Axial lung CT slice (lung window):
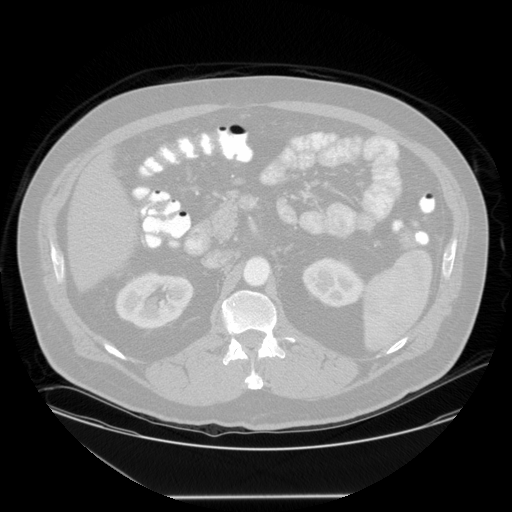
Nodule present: no